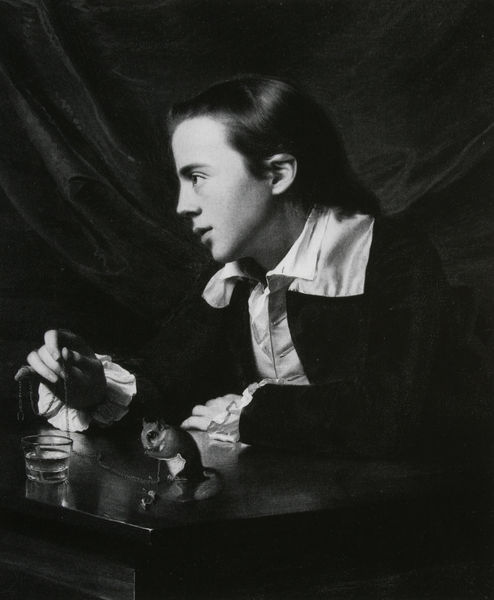
Titel: Henry Pelham (Junge mit Eichhörnchen)
Künstler: John Singleton Copley
Standort: Boston (Massachusetts)
Institution: Museum of Fine Arts
Schlagwörter: dunkel, gemälde, hand, mann, schatten, wasser, weiß, sitzen, finger, glas, grau, hell, hintergrund, holz, licht, mund, nase, ohr, profil, schmuck, schwarz, tisch, blick, tier, tuch, anzug, hemd, jacke, jung, augen, falten, halten, kragen, lang, samt, ärmel, bildnis, hände, portrait, porträt, vorhang, ferne, figur, haare, schnur, sitzend, kind, saum, hübsch, kinn, lippen, ohren, scheitel, hamster, maus, schwanz, wangen, leine, kette, klein, curtain, white, black, collar, dark, gray, grey, hair, nose, painting, table, spielen, realistisch, glanz, homme, seitenansicht, looking, glänzend, faden, faltenwurf, glatt, poliert, junge, nachdenklich, rüschen, sinnieren, verträumt, foto, fotografie, knabe, denken, links, bub, haustier, wasserglas, schwarz-weiss, blanc, noir, manschette, manschetten, tischplatte, pupille, pult, photo, biedermeier, profile, schwul, man, realsimus, ear, water, young, boy, costume, male, suit, black and white, verloren, brow, chin, coat, mouth, pendel, desk, glass, jacket, necklace, youth, robe, rope, spielzeug, drapery, person, human, rüschenärmel, experiment, putzen, animal, eye, knabbern, cup, figure, nager, genre, staring, mouse, shcwarz, eat, shell, eichhörnchen, rich, coupe, shirt, drink, photograph, zeichnung, bild, white collar, anglais ca, eichhürnchen, haarglanzu, hemkragen, nagetier, vorhag, monochromatic, thin, eichhorn, chain, string, vorhang im hintergrund, oh, vanitas, portraiture, squirrel, vintage, delicate, curious, gesicht im licht, chewing, realsitisch, rodent, vole, flüssigkeit, ratte, chipmunk, youn, chewwing, class cup, eine, écureuil, magician